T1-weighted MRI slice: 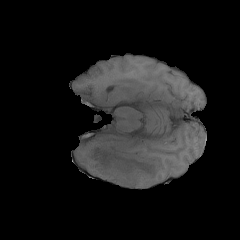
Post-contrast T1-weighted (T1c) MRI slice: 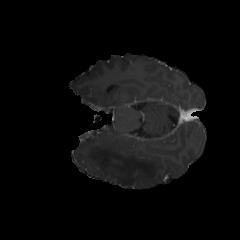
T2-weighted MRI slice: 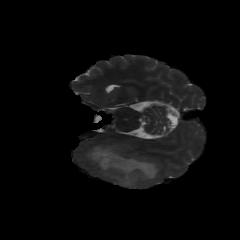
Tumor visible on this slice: yes